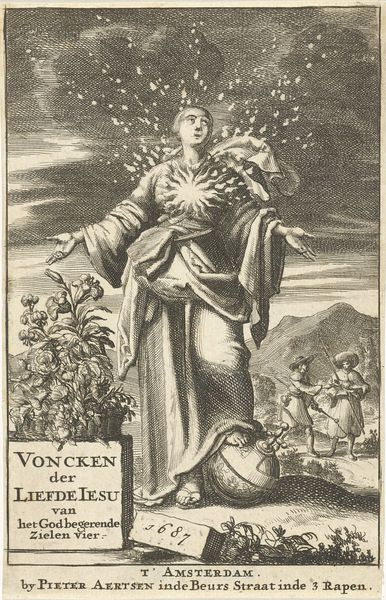
Titel: Vrouw met brandende boezem blikt hemelwaarts
Künstler: Jan Luyken
Standort: Amsterdam
Institution: Rijksmuseum
Schlagwörter: himmel, wolken, blume, männer, zeichnung, bild, hände, niederlande, sonne, gewand, engel, glaube, stern, radierung, stich, titel, kugel, niederländisch, männder, heilige, kupferstich, schäfer, welt, blumengesteck, gewitterstimmung, amsterdam, kaltnadel, weltkugel, detailreich, leben jesu, 1687, sonne im herzen, voncken, oder sowas, ausströmend